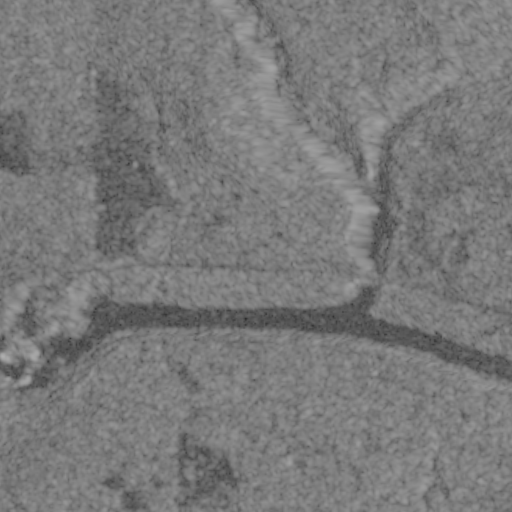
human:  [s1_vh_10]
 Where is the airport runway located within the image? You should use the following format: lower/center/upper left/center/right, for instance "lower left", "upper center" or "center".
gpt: The airport runway is located in the lower center of the image.
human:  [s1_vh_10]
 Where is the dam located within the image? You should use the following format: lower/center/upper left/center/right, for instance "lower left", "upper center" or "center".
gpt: The dam is located in the lower left of the image.
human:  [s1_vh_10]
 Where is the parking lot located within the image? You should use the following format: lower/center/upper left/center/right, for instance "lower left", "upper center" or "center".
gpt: The parking lot is located in the center of the image.
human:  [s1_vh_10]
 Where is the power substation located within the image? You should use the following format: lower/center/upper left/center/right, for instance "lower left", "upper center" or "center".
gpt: The power substation is located in the lower left of the image.
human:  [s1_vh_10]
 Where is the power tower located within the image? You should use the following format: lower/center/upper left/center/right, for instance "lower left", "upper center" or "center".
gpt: The power tower is located in the lower left of the image.
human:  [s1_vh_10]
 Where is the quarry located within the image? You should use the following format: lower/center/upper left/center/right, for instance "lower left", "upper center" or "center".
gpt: There is no quarry in the image.

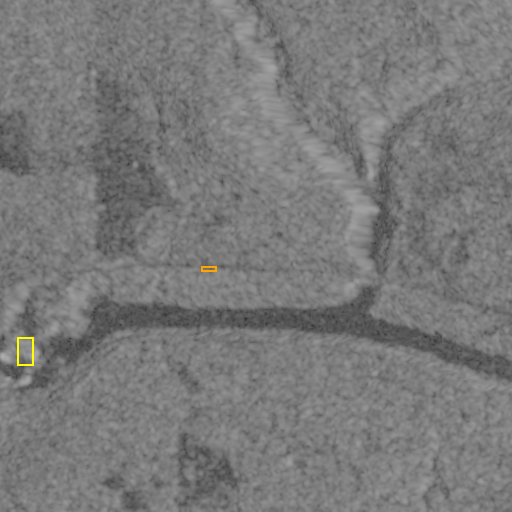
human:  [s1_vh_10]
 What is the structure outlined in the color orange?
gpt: The structure outlined in orange is a parking lot.
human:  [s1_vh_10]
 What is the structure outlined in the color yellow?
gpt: The structure outlined in yellow is a power substation.
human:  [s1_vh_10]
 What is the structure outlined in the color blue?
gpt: There is no blue outline.